Current action and preconditions to check: trajectory_clear

Your task: For each precondition in the list above, predict whether it will hold at this action.

Consider the current scene as observed from the mobile robot's camera, and analyze the predicted future states of all dynamic agents (e.g., people, animals, vehicles, or any moving entities) within the NEXT SECOND.

IMPORTANT: Only answer "very likely" if you are absolutely certain—based on strong, clear evidence—that a dynamic agent will violate the precondition in the predicted future state. Do NOT answer "very likely" for unlikely, ambiguous, or low-probability risks.

Ask yourself for each precondition: Is there a high probability, with clear and convincing evidence, that the predicted future states of any dynamic agent will interfere with the predicted future state of the currently executing action within the NEXT SECOND, causing that precondition to fail?

Assess the risk level based on these predictions. Use "likely" or "very likely" if motions create a clear risk of interference.

Use "neutral" or "improbable" if agents are nearby but their predicted paths are clearly diverging or non-conflicting.

Failure Risk Categories: "very improbable", "improbable", "neutral", "likely", "very likely"

Answer Format: Output ONLY the probability_of_failure value from these categories: "very improbable", "improbable", "neutral", "likely", "very likely"

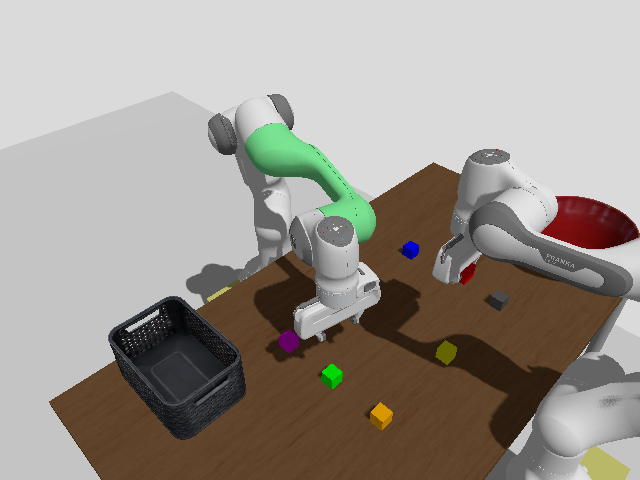

Answer: improbable